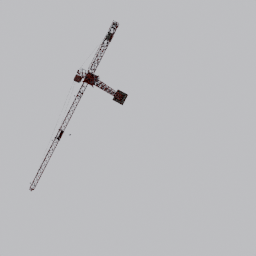
Label: mechanical